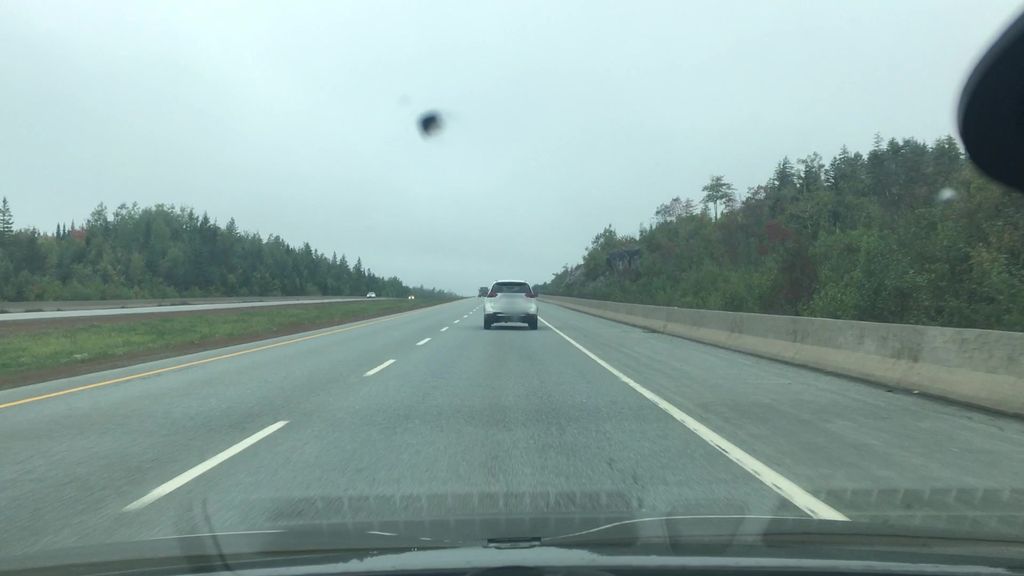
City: halifax